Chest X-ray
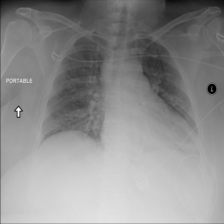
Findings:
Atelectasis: negative
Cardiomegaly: negative
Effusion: negative
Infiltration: negative
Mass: negative
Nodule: negative
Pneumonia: negative
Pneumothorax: negative
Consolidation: negative
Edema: negative
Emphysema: negative
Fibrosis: negative
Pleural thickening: negative
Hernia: negative